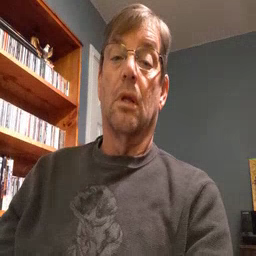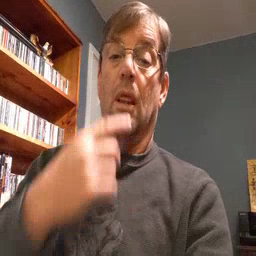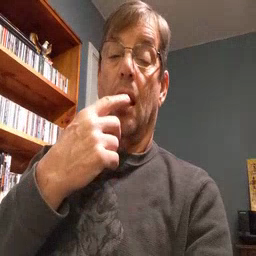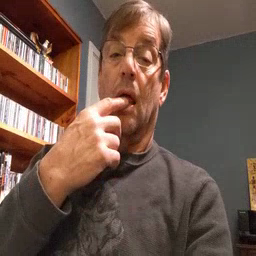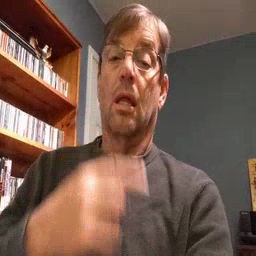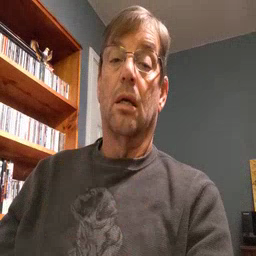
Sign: tongue